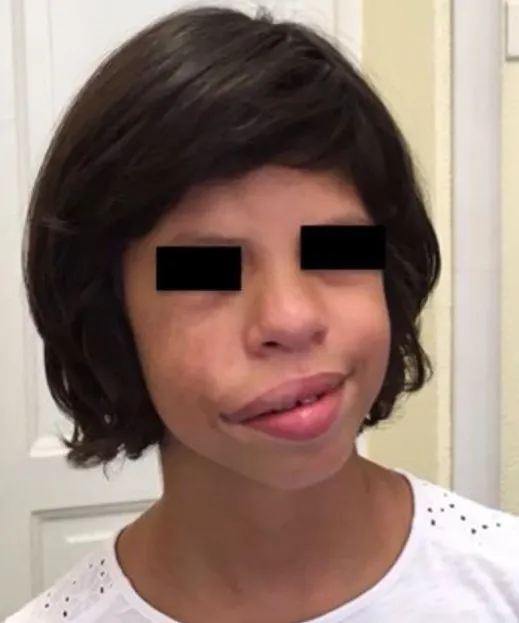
The patient at the age of 7 years. the physical examination showed progressive facial asymmetry with right hypoglobus and enophthalmos that had never been reported during her first years of life.
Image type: medical_photograph (oral_photograph)